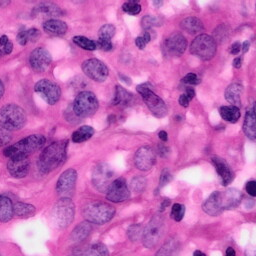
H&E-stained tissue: Pancreatic